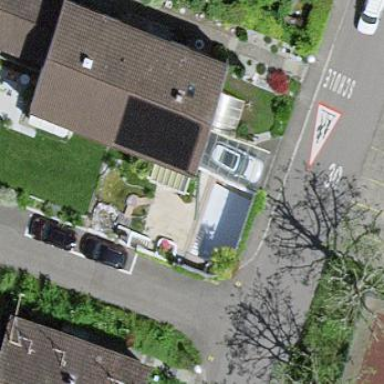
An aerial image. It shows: Semi-detached house.